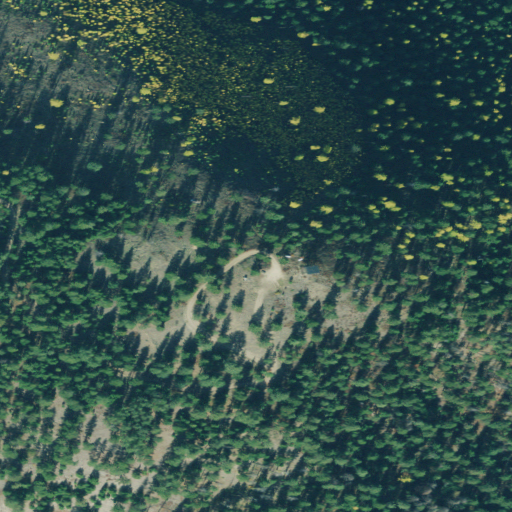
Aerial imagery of mountain in Montana named Swede Mountain containing evergreen forest, shrub, and open development